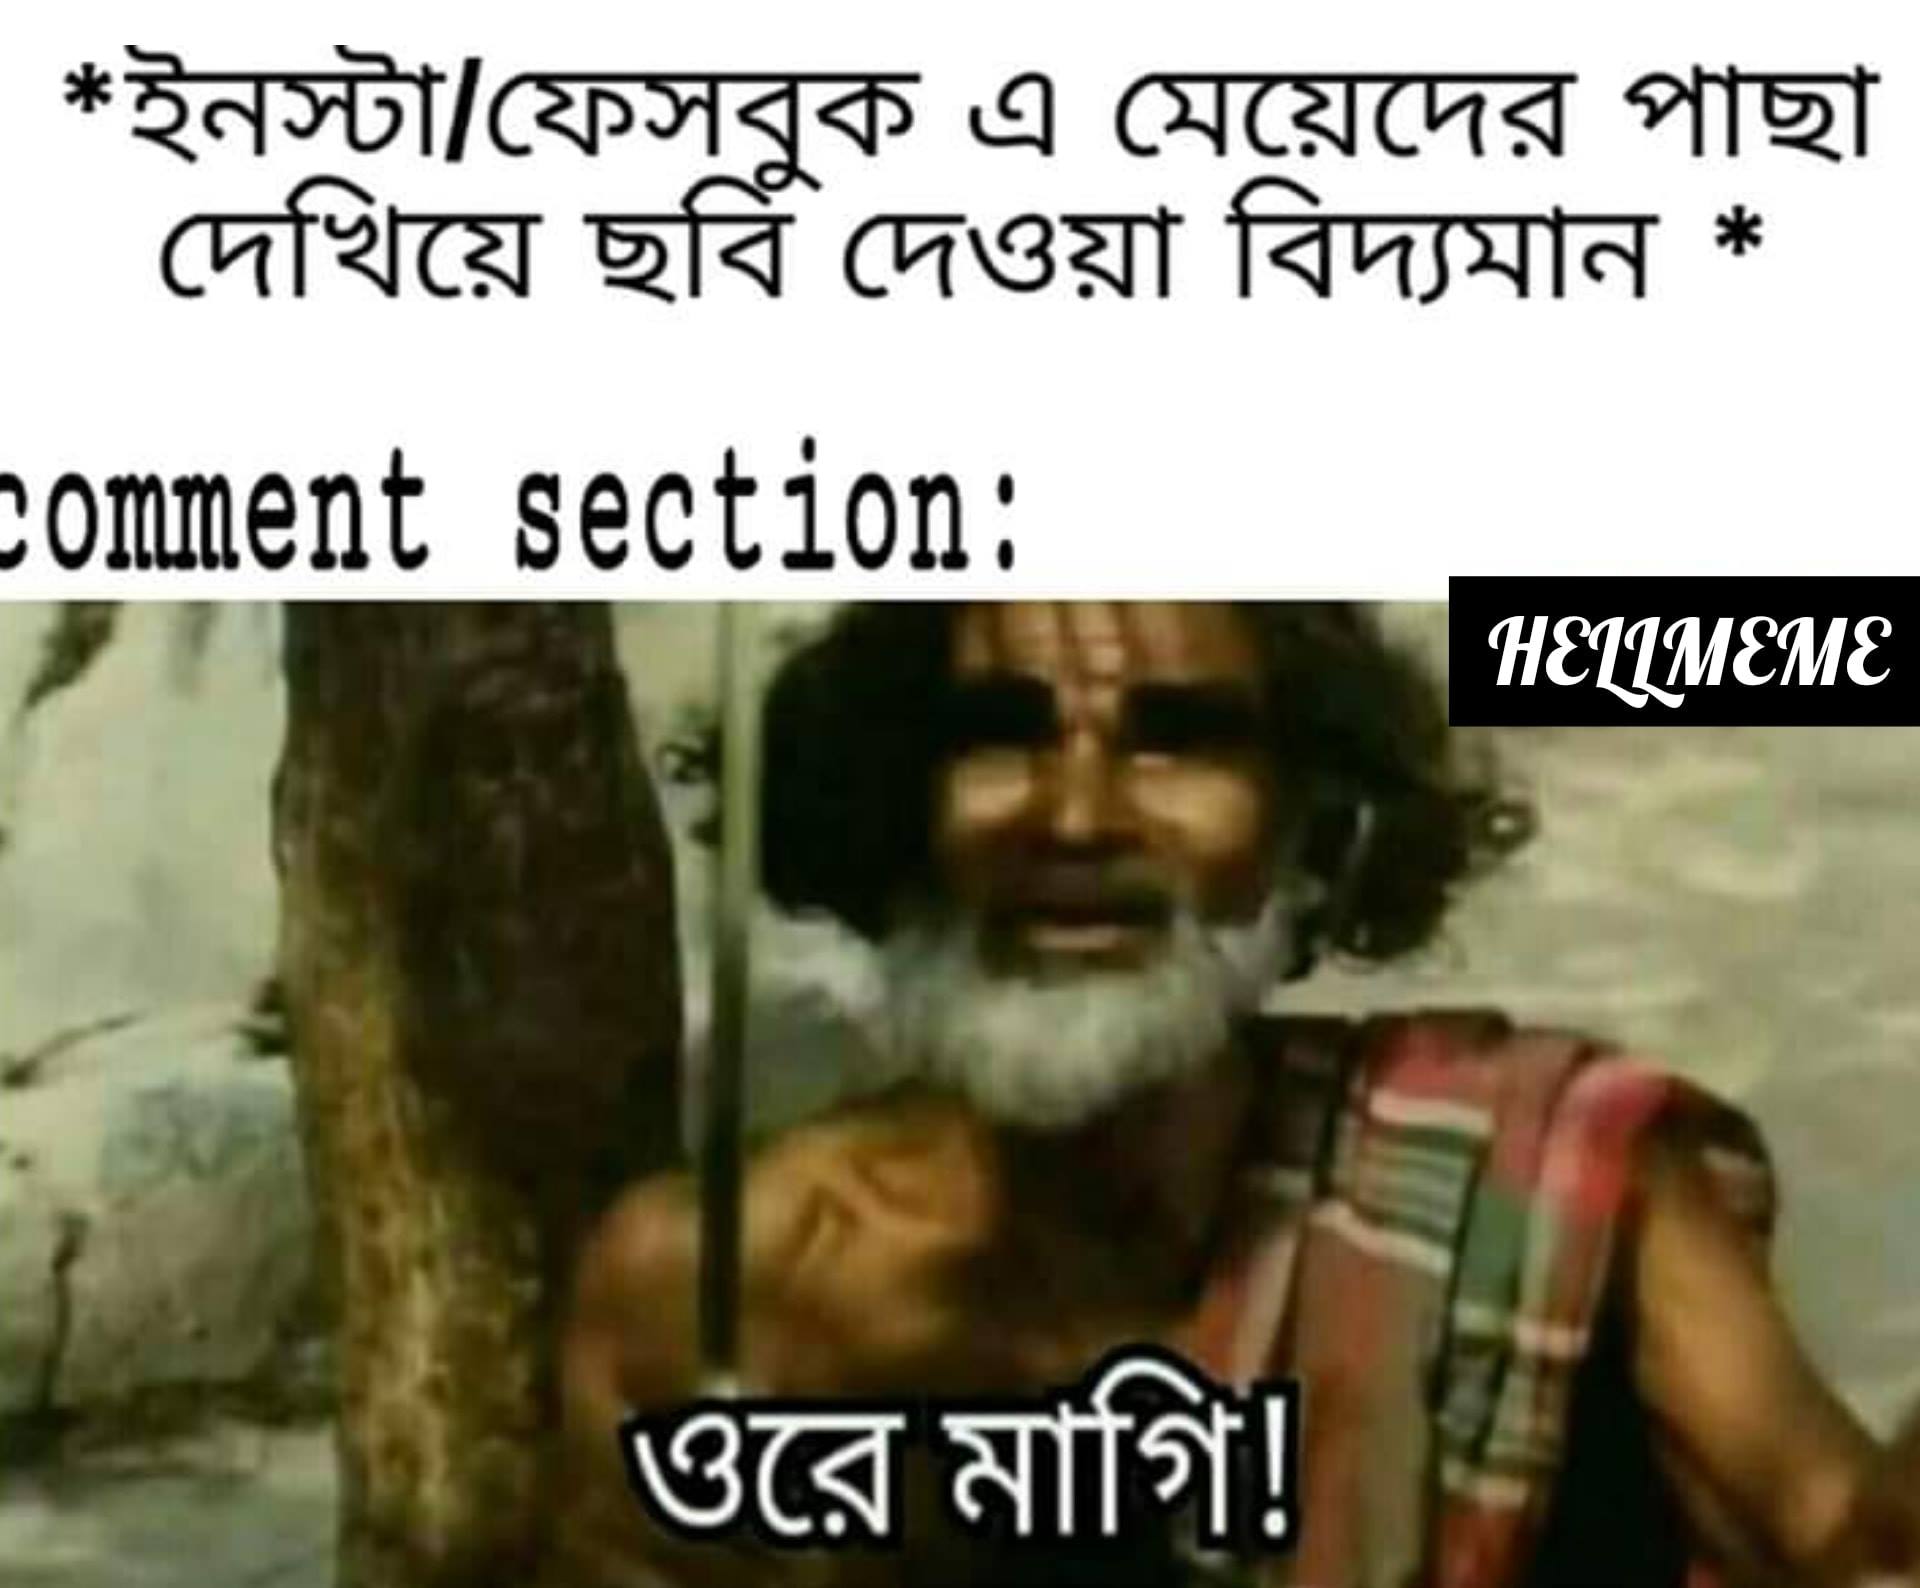
Text: *ইনস্টা/ফেসবুক এ মেয়েদের পাছা দেখিয়ে ছবি দেওয়া বিদ্যমান *  Comment section :  ওরে মাগি
Label: Hate
Hate category: Personal Offence
Targeted group: Individual